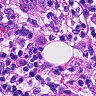
Metastatic tissue present: yes